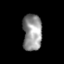
Tissue: lung
Cell type: Fibroblasts
Senescence score: 0.196
Nuclear area (px): 691
Mean DAPI intensity: 146.575